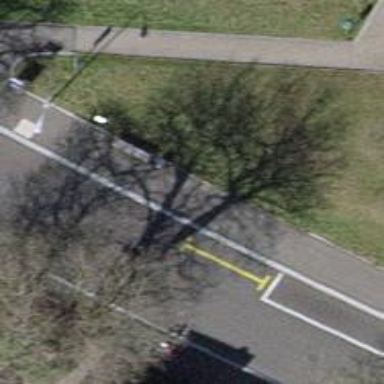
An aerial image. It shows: Bench.